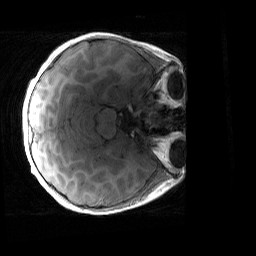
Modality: T1w
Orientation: axial
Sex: male
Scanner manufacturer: siemens
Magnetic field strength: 3 T
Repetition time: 1.9 s
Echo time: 0.00243 s